Question: I am creating a form but struggling to make this output, in the image I provided, which requires a user to select either "Twitter, Facebook or Google plus" but as blocks underneath each other and just needs the user to click on it and move on to the next page.
I tried making use of the select and the option function but cannot get the output as I realized that it will give me a drop-down or a scroll feature. May you please assist me?
Here is an image of what the output I am trying to achieve:

'''
.Main-Wrapper {
width: 40%;
margin: auto;
border: 1px solid black;
height: 200px;
box-shadow: 1px 10px 18px 4px #888888;
}
header {
text-align: center;
padding: 1px;
}
.Main-Wrapper p {
margin-top: -15px;
}
a {
text-decoration: none;
}
.next {
background-color: rgb(62, 196, 62);
padding: 10px 30px 10px 30px;
color: whitesmoke;
}
.previous {
margin-left: 150px;
background-color: rgb(62, 196, 62);
padding: 10px 20px 10px 20px;
color: whitesmoke;
}
section {
margin-top: 30px;
margin-bottom: 20px;
}
ol,
li {
list-style: none;
}
fieldset {
border: none
}
'''
'''
<body>
<section class="Main-Wrapper">
<header>
<h1>Social Profiles</h1>
<p>Your presence on the social media</p>
</header>
<form action="">
<fieldset>
<ol>
<li>
<select name="" id="">
<option value="">Twitter</option>
<option value="">Facebook</option>
<option value="">Google Plus</option>
</select>
</li>
</ol>
<section>
<a href="#" class="previous">Previous</a>
<a href="" class="next">Next</a>
</section>
</fieldset>
</form>
</section>
</body>
'''
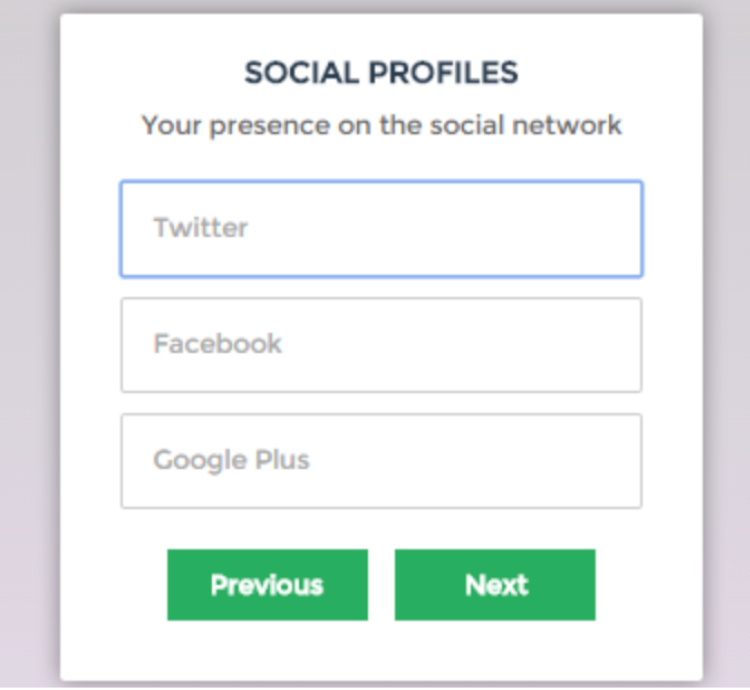
Answer: 1. You can use (slightly) styled radio buttons:
'''
$('input[type=radio] + label').on('click', function() {
console.log("SUBMIT");
// submit form
});
'''
'''
input[type="radio"] {
display: none;
}
input[type="radio"]+label {
display: block;
border: 1px solid;
text-align: center;
padding: 7px;
}
input[type="radio"]:checked+label {
background-color: lime;
}
'''
'''
<script src="https://cdnjs.cloudflare.com/ajax/libs/jquery/3.3.1/jquery.min.js"></script>
<input type="radio" id="one" name="product" />
<label for="one">First option</label>
<input type="radio" id="two" name="product" />
<label for="two">2nd option</label>
<input type="radio" id="three" name="product" />
<label for="three">3rd option</label>
'''
1. select with a size:
'''
$('select').on('change', function() {
console.log("SUBMIT");
// submit form here
});
'''
'''
option {
padding: 7px;
text-align: center;
}
option:checked {
background-color: lime;
}
select {
width: 100%;
}
'''
'''
<script src="https://cdnjs.cloudflare.com/ajax/libs/jquery/3.3.1/jquery.min.js"></script>
<select size="3">
<option>1</option>
<option>2</option>
<option>3</option>
</select>
'''
1. Or you can brute-force it with three <a>'s.
'''
.button {
display: block;
padding: 7px;
text-decoration: none;
color: inherit;
border: 1px solid;
text-align: center;
}
'''
'''
<a class="button" href="?value=1">Button number 1</a>
<a class="button" href="?value=2">Button number 2</a>
<a class="button" href="?value=3">Button number 3</a>
<!-- Yes, I did write a program to generate that HTML! -->
'''
And then retreive it using PHP:
'''
<?php
$locations = array(
"option 1 url",
"option 2 url",
"option 3 url"
);
header("Location: " . $locations[(int) $_GET['value'] + 1]);
?>
'''